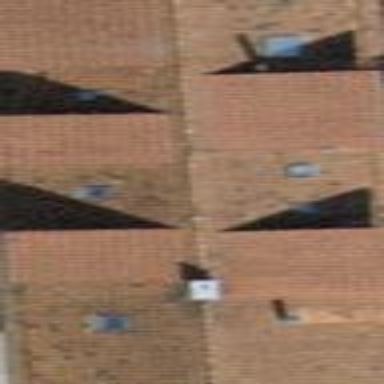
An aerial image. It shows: Building with tile roof.